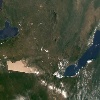
Label: land